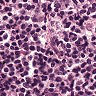
Metastatic tissue present: no